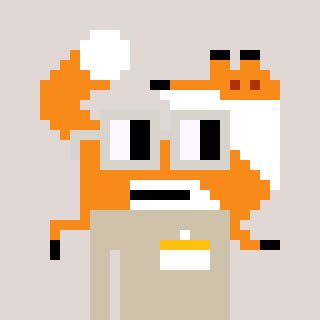
a pixel art character with square light gray glasses, a fox-shaped head and a bege-colored body on a warm background